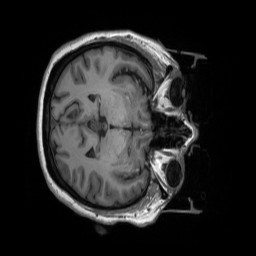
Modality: T1w
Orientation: axial
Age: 63
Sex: female
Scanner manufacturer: siemens
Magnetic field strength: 3 T
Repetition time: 2.53 s
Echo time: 0.00221 s